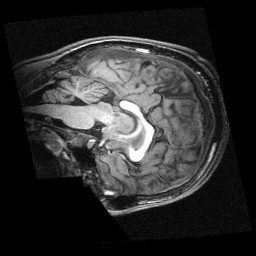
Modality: T1w
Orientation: sagittal
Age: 13
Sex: male
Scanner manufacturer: siemens
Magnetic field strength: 3 T
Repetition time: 2.3 s
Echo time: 0.00336 s